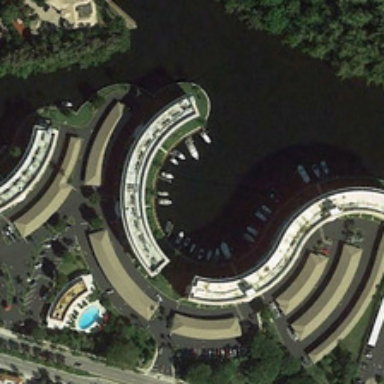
Buildings with a swimming pool are near a boat with some boats .